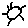
Label: sun